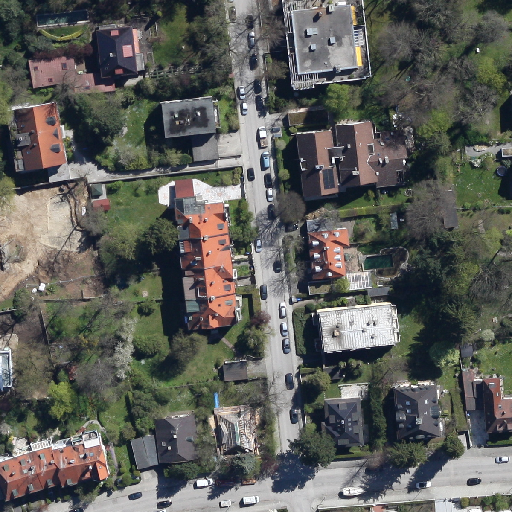
Referring expression: sidewalk along with tree